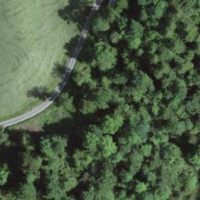
EUNIS habitat code: 41
Species observed at this site:
Pteridium aquilinum
Petasites albus